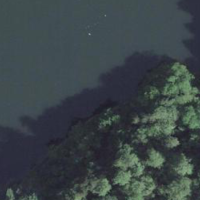
EUNIS habitat code: 14
Species observed at this site:
Cardamine heptaphylla